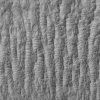
Atmospheric dust classification: not_dusty